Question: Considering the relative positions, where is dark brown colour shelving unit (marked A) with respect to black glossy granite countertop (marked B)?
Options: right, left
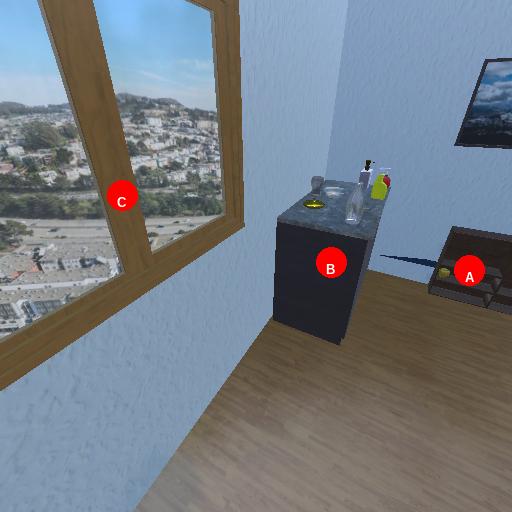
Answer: right